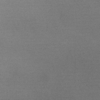
Label: dusty